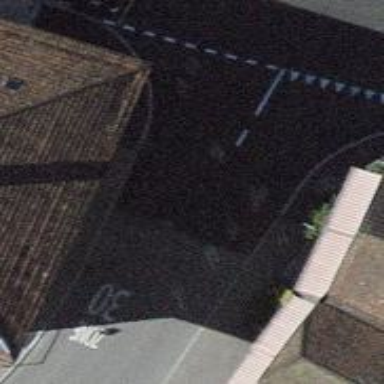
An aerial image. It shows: Uncontrolled zebra crossing on the road.